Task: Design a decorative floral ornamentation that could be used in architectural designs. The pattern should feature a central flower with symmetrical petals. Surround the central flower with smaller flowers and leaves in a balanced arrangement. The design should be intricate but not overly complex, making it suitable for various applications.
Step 1365:
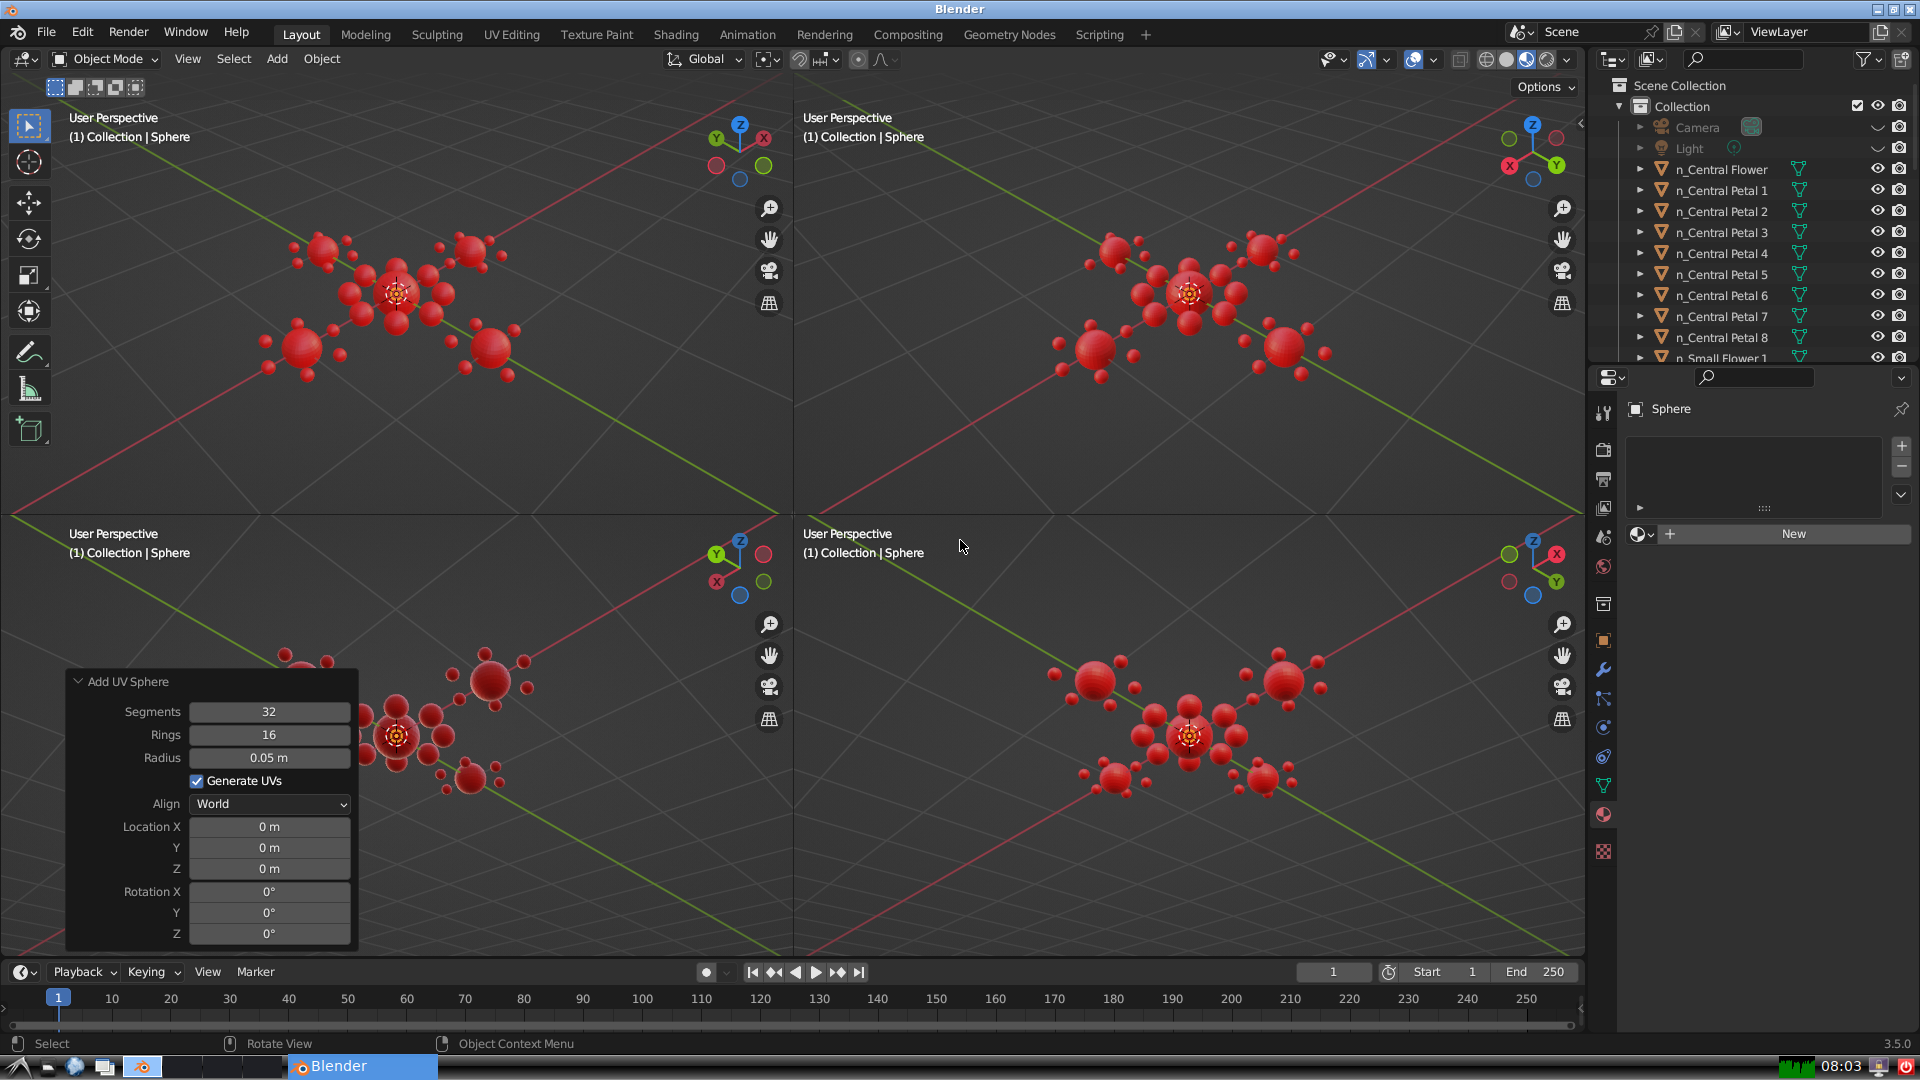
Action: {"mouse_move": [270, 827]}